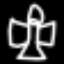
Label: angel